Question: I'm having difficulty with building a HTML email. I currently have converted my entire email to an 8 row table in the below order:
1. Header (image)
2. Date Field
3. Content Field
4. Content Base (rounded bottom image)
5. Footer top (rounded top image)
6. Footer
7. Footer Base (rounded bottom image)
As you can see, four of these fields have an image in them. I've been very strict with the layout of my table, making it 550px wide, the images themselves are 550px wide and I use border-collapse on the table to remove the appearence of field edges.
The problem I'm having is that all the fields without images in them stick out an extra couple of pixels, which as I'm using rounded bottoms and tops it kinda ruins the layout. I simple can't fathom why it's doing this.
The images are added as per the '' tag and what I THINK is happening is that it's putting a spacing between the edge of the field and the image and as the rest of the table is dependent on the width of the largest one it's pushing the others out a couple of pixels. I am struggling to find a solution to this, I've tried lots of different things such as minus margins on the images and tables. Can anybody offer any solutions to this?
The image below demonstrates this "stepping" and although minor, upon exporting to outlook it appears to double. The image starts above the line "Hydref 2010" -

UPDATE: I used the cellspacing and cellpadding commands and reduced them to 0 which fixed the display in a browser, but in Outlook, it's the same
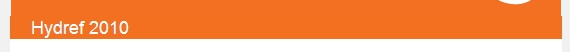
Answer: HTML Emails are always a bit "fuuuuuuuuuuuuuuuuuuuuuuuu", and leave me feeling deflated.
You have taken the right approach to use tables, and the problem you are having is one I have seen before, but for the life of my I can't remember how I fixed it.
Have you tried condensing your columns into one row of markup:
'''
<td>

</td>
'''
into
'''
<td></td>
'''
IE and word are terrible for rending whitespace.
If that fails, you could always split your columns, so you have a spacer either side of the title and a col-span on the main images?